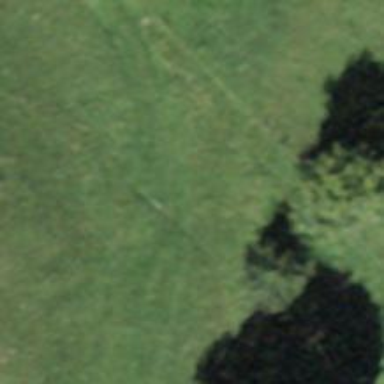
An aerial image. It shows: Track with very rough surface.